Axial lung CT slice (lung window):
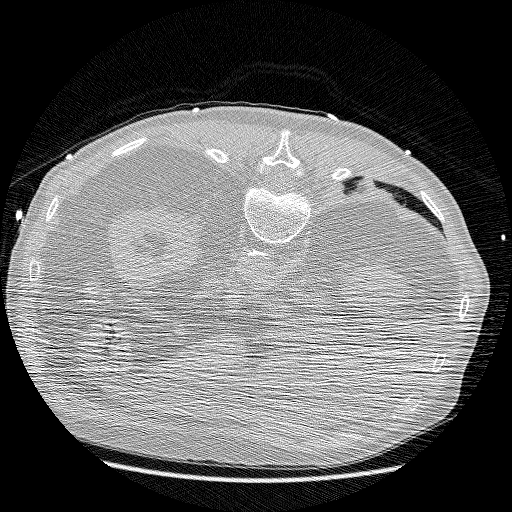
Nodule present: no